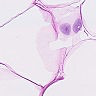
Metastatic tissue present: no